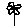
Label: flower